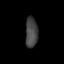
Tissue: skin
Cell type: Epithelial cells
Senescence score: 0.9061
Nuclear area (px): 372
Mean DAPI intensity: 67.922